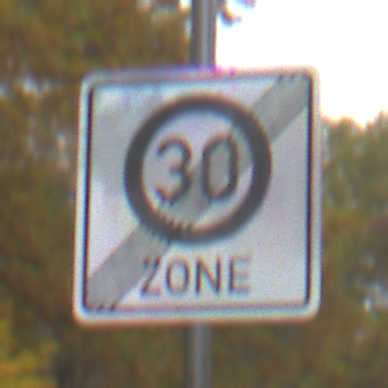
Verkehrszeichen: EndeZone30
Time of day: Midday
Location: Outdoor (Nature)
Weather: Overcast
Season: Autumn
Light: Natural